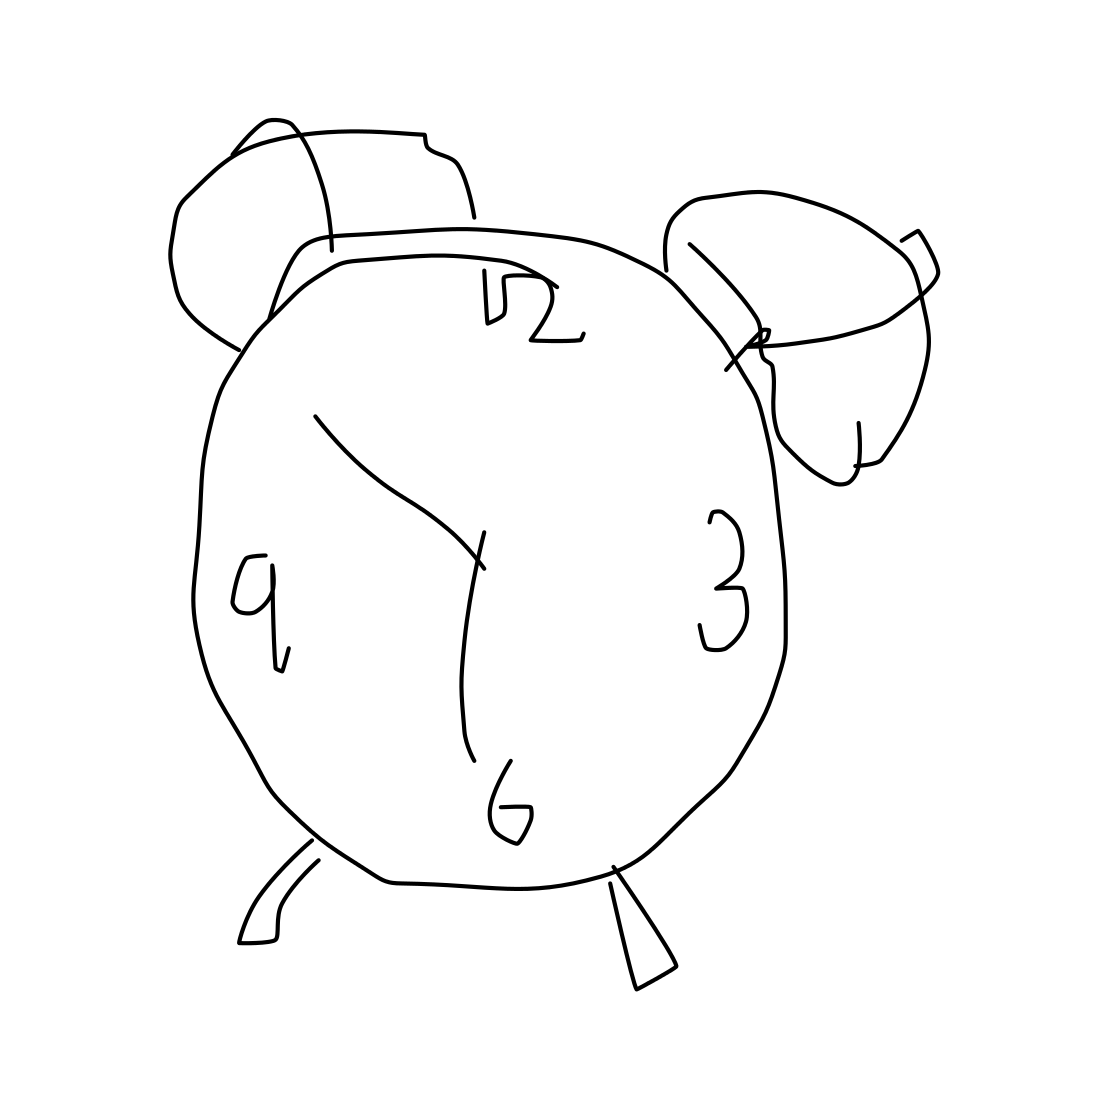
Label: alarm clock